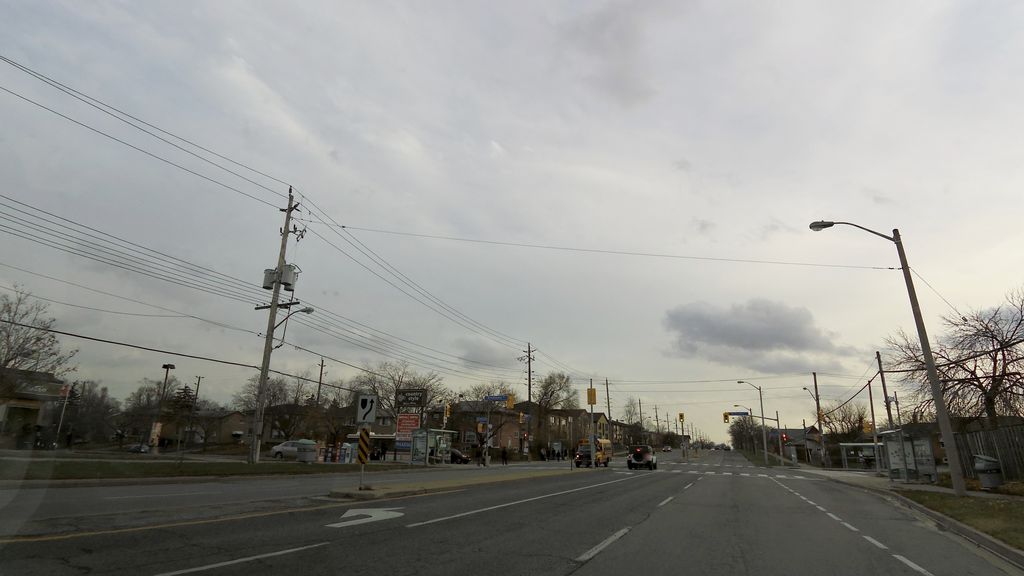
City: toronto